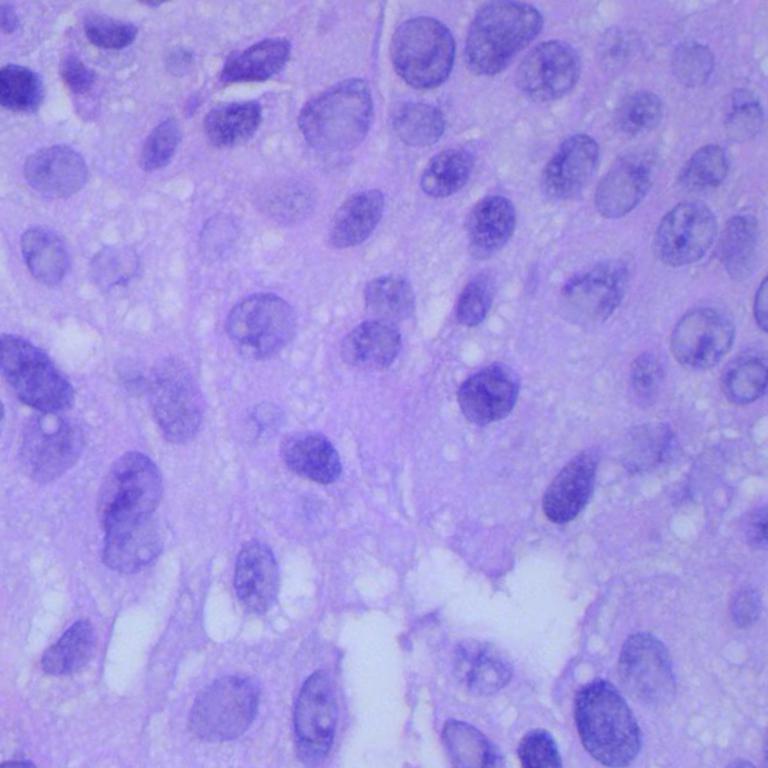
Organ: lung
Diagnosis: squamous carcinomas